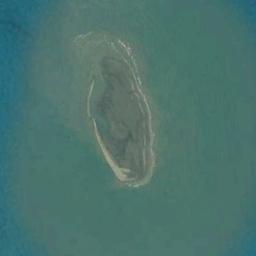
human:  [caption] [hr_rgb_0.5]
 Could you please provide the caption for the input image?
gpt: Islands are like busts of people .

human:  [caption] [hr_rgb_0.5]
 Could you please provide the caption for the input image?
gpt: The island with dense vegetation is surrounded by green waters .

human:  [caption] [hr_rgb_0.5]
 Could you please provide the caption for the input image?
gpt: The island is surrounded by water .

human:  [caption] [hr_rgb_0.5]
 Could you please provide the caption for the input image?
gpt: The yellow-brown island, Which is approximately elliptical in shape, Is surrounded by blue sea water and has a white sand beach in the outer circle .

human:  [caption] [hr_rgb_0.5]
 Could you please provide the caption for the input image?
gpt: The green island is surrounded by green water .